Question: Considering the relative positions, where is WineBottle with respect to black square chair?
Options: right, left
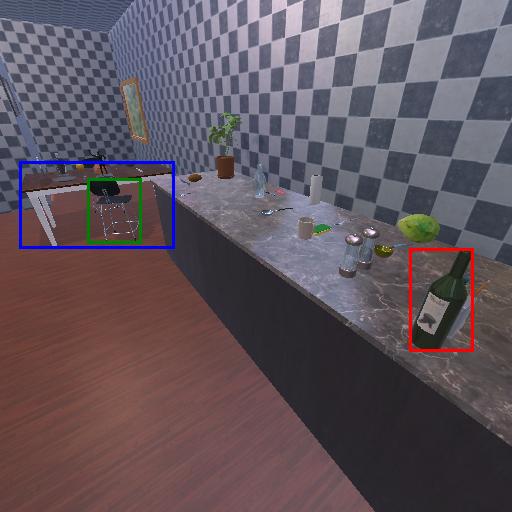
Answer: right